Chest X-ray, AP view. Patient: 48 years old, sex M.
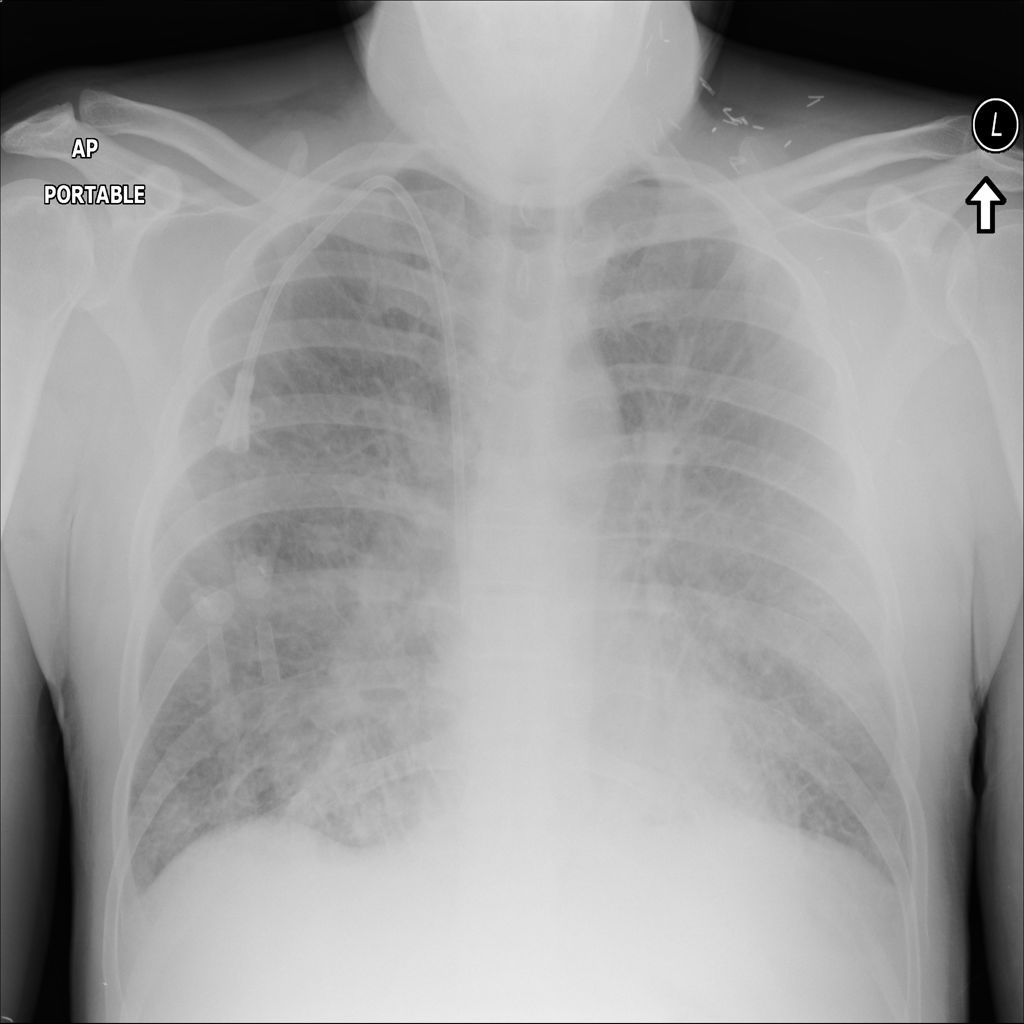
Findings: No Finding